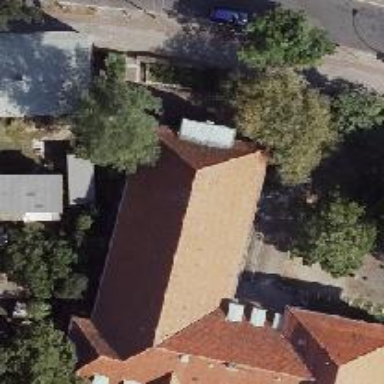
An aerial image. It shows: Kindergarten.